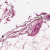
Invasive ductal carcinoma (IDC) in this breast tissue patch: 0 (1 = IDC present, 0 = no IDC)